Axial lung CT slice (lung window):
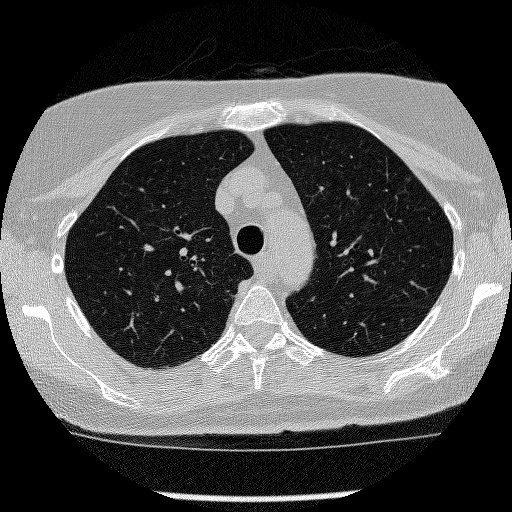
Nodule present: no